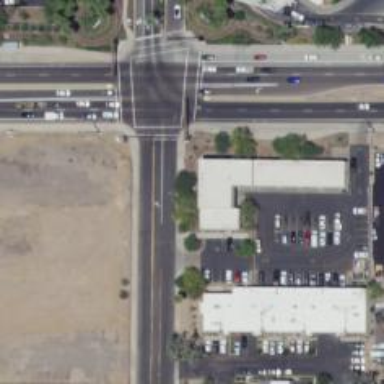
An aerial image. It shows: Solid stop line on the road marking.